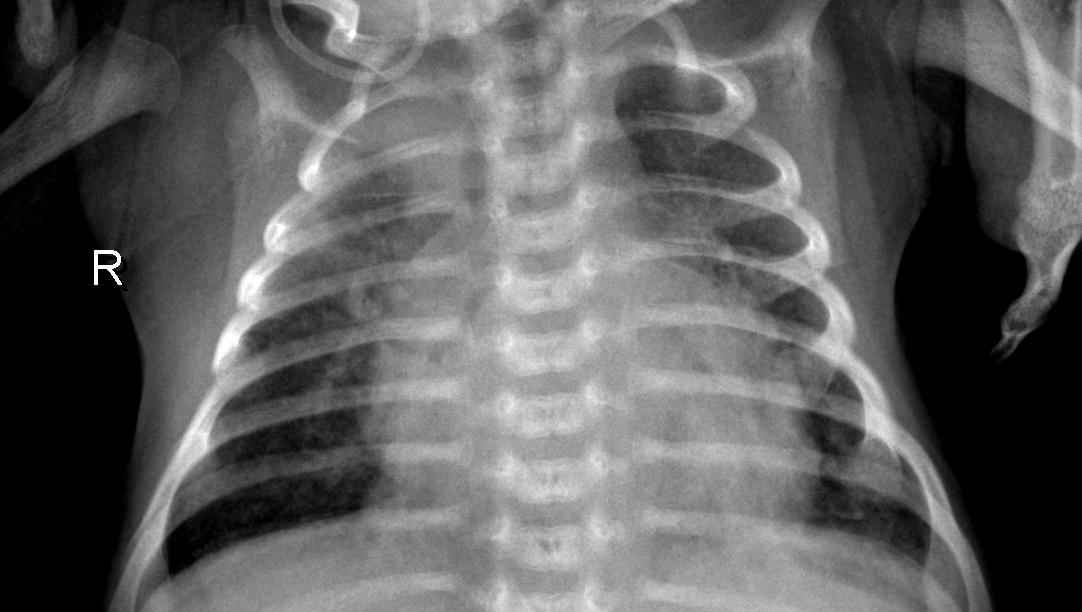
Diagnosis: PNEUMONIA